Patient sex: M
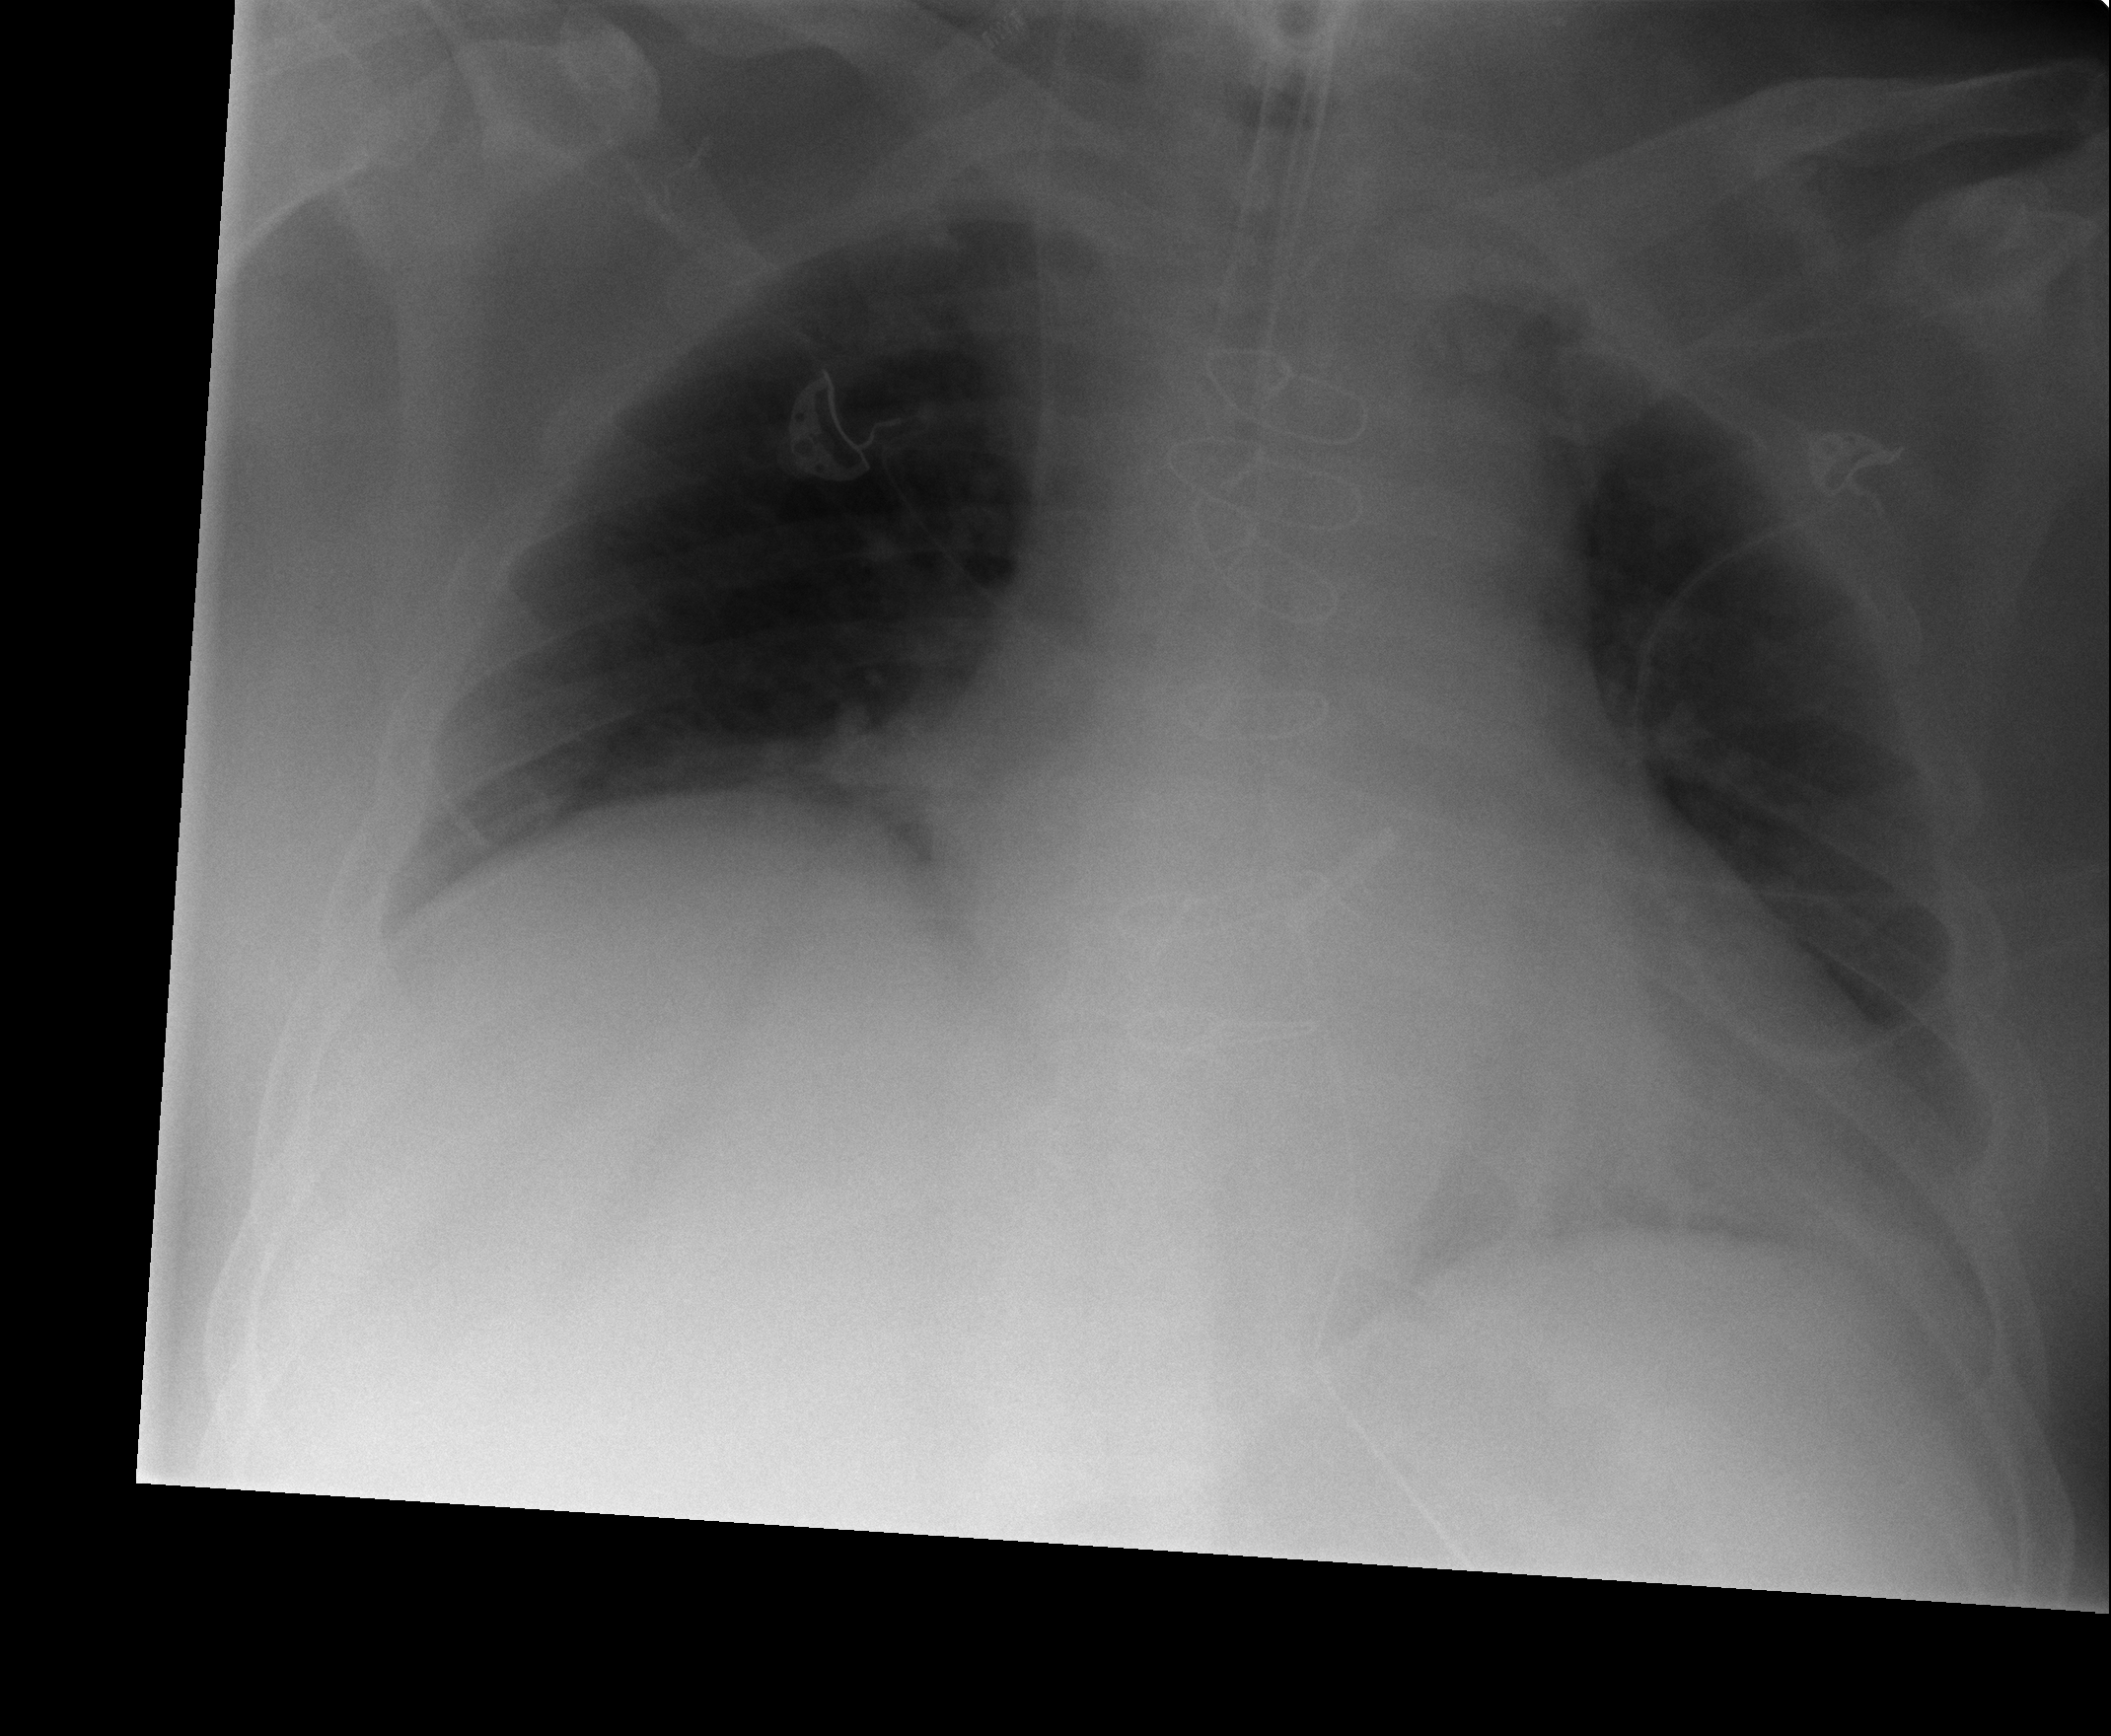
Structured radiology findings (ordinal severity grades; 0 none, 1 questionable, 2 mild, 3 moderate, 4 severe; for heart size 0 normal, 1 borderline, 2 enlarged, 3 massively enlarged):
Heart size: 2
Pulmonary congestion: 2
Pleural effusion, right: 0
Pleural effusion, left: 2
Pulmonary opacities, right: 0
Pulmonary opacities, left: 0
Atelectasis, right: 2
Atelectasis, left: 2